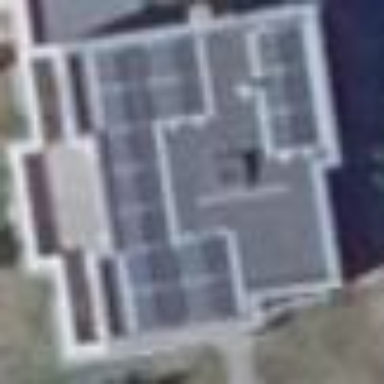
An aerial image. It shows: Hotel building with flat roof.